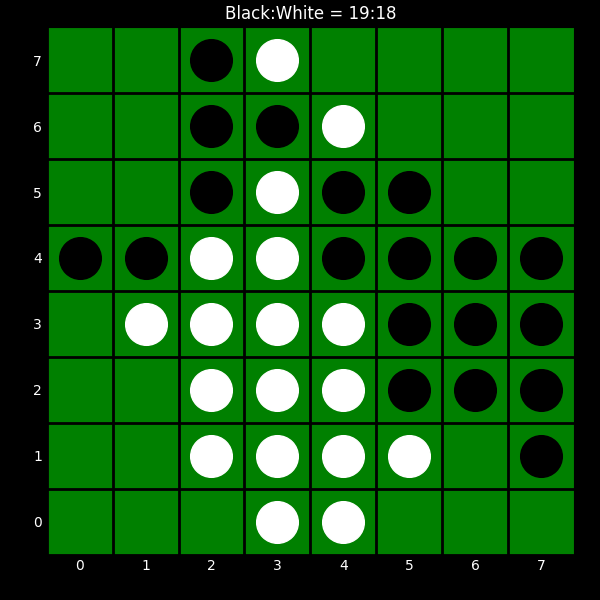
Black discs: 19
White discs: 18